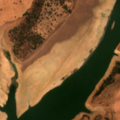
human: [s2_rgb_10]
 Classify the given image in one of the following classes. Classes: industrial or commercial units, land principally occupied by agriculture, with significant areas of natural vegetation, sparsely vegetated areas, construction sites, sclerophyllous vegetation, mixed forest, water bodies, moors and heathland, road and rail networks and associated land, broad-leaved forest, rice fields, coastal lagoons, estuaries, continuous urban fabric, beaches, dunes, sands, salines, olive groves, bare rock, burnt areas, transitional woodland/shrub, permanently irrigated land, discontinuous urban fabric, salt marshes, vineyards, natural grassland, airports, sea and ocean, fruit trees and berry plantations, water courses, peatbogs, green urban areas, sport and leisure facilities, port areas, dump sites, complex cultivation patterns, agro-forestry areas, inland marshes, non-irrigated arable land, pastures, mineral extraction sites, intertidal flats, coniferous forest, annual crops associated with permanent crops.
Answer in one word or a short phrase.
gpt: non-irrigated arable land, permanently irrigated land, broad-leaved forest, water bodies